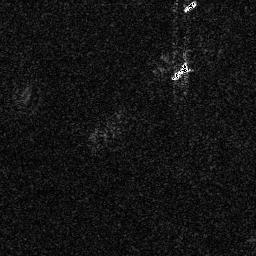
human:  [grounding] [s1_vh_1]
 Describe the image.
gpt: In the satellite image, there is  <ref>1 small ship </ref> <box>[[71, 0, 76, 4, 0]]</box> located at top right.